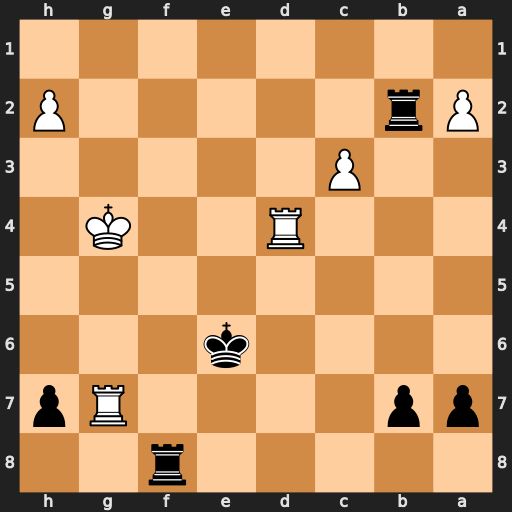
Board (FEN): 5r2/pp4Rp/4k3/8/3R2K1/2P5/Pr5P/8
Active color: b
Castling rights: -
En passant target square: -
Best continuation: Rg2+ Kh3 Rxg7